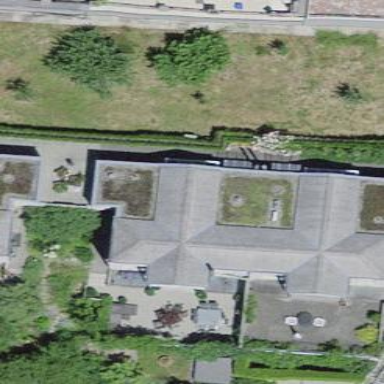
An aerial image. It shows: Residential building.